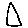
Label: triangle